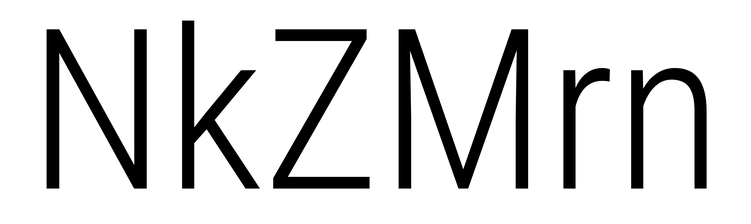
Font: Roboto_Condensed_Light